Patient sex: M
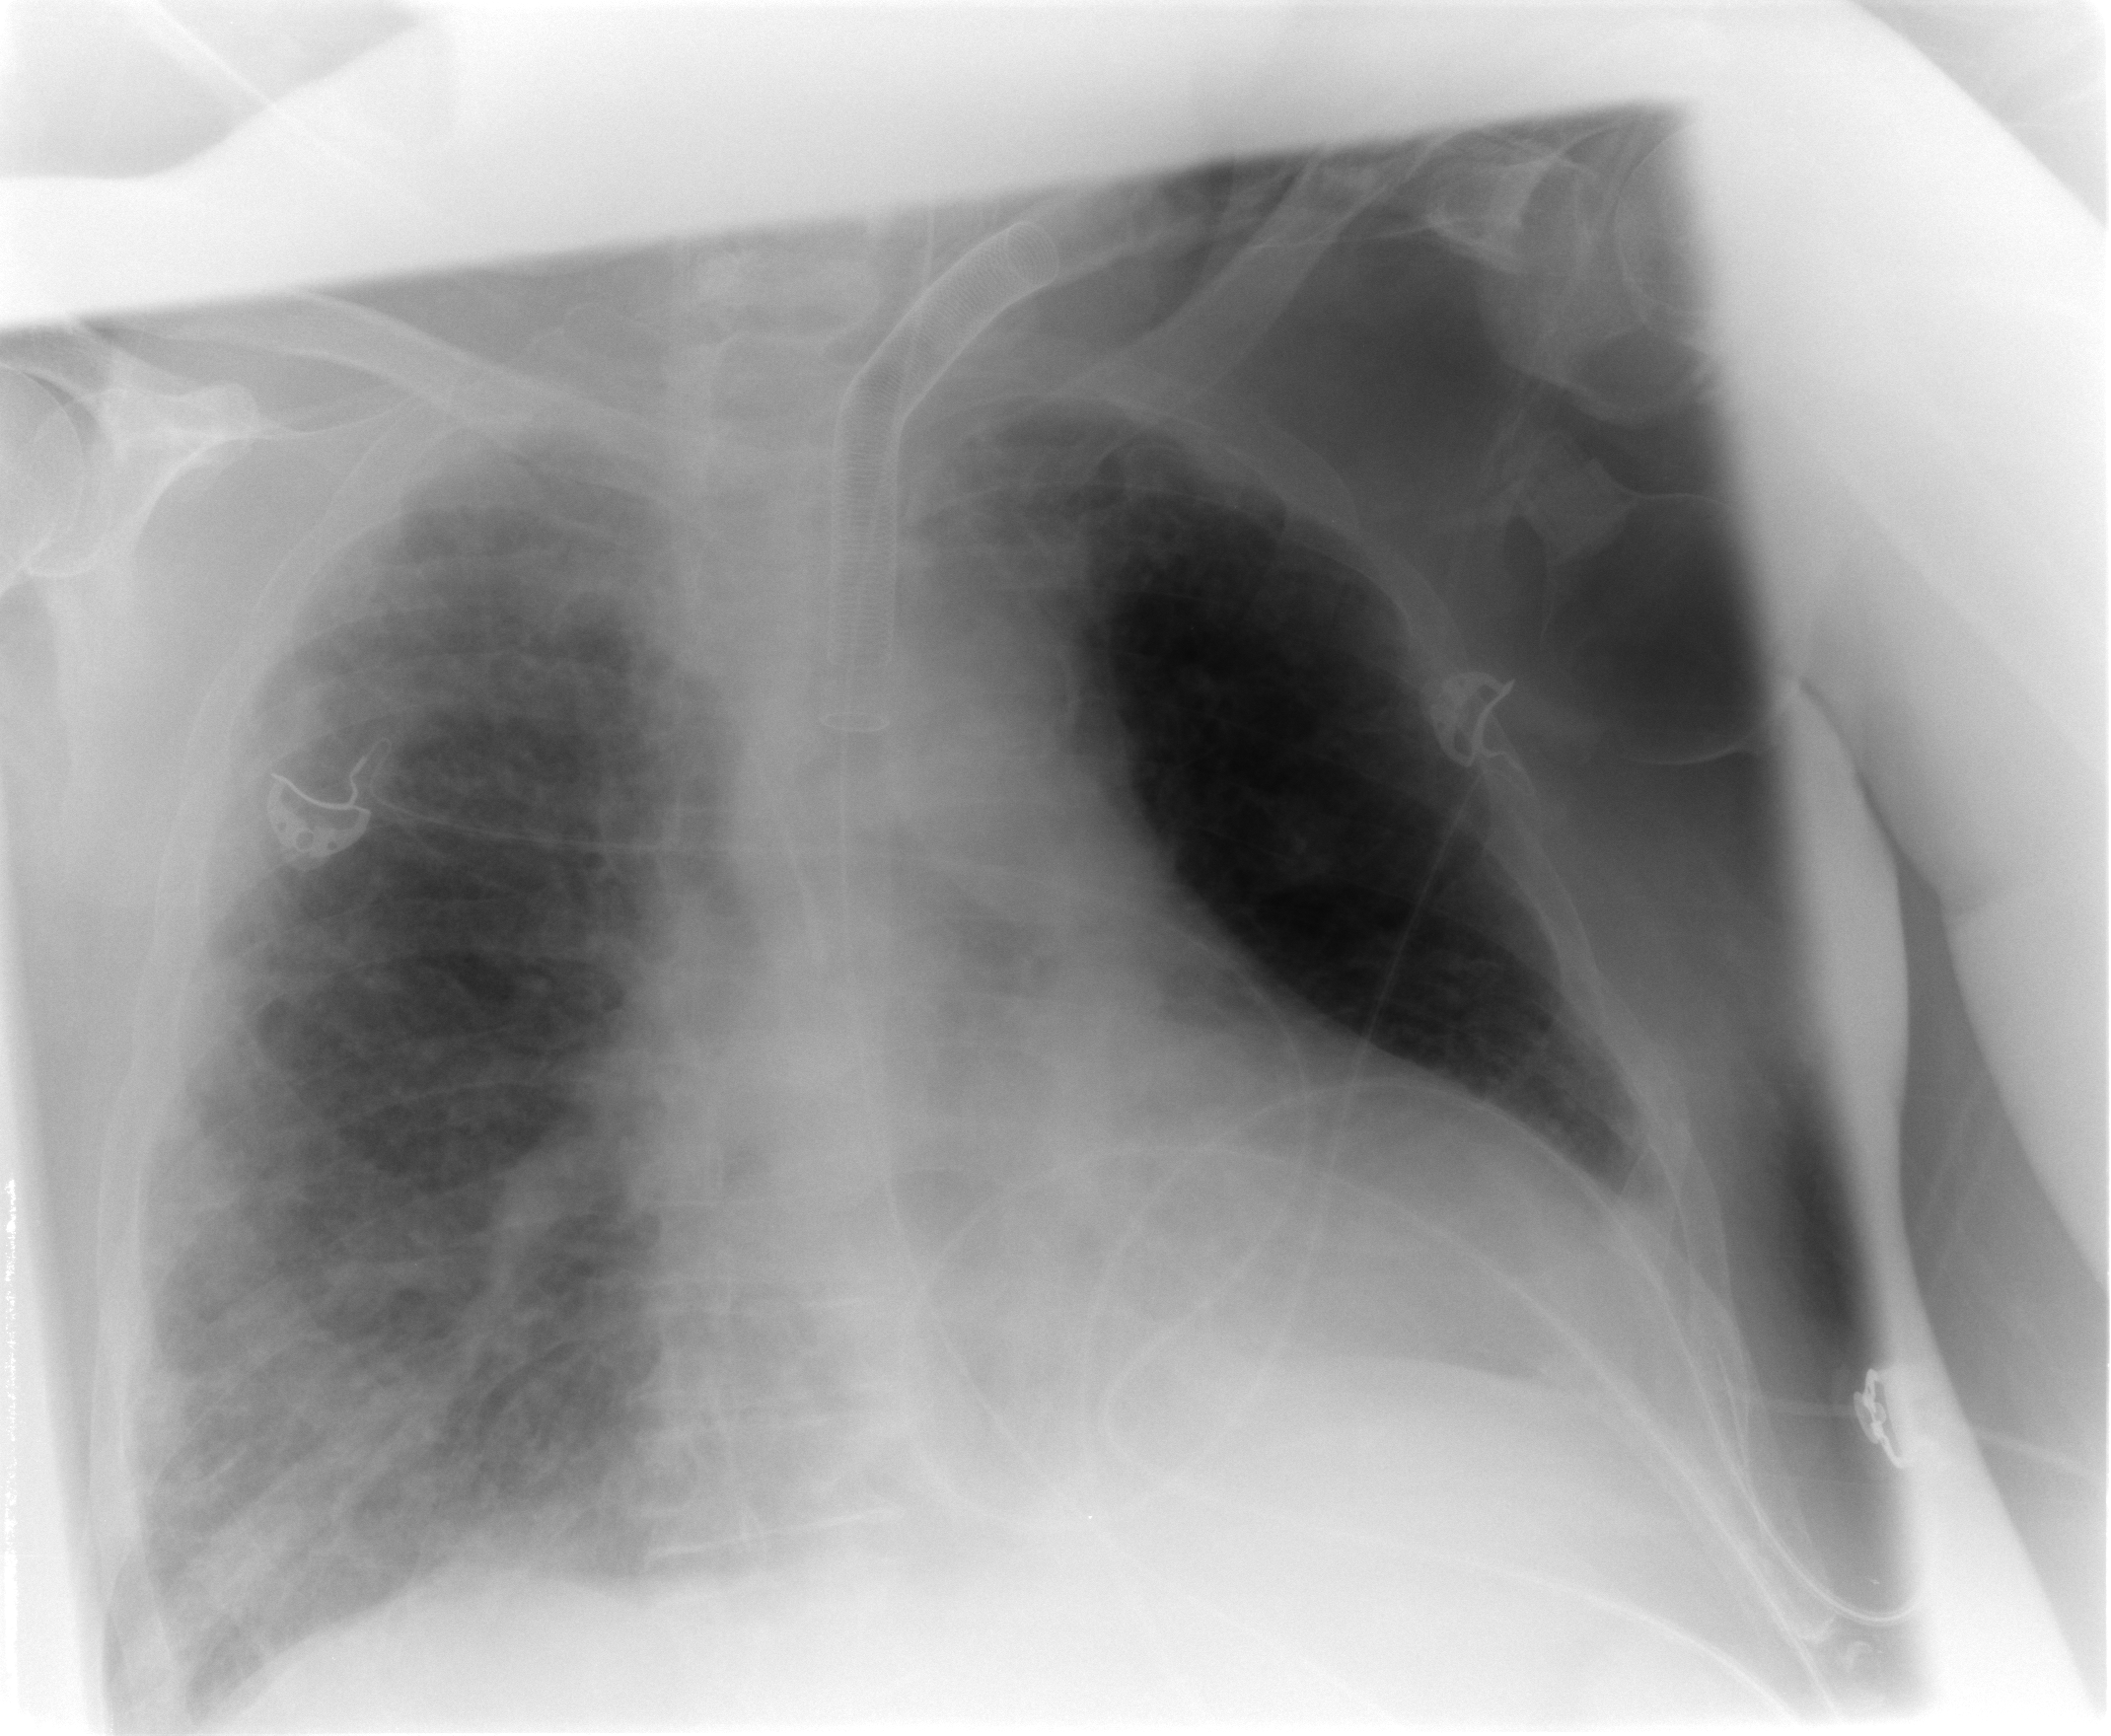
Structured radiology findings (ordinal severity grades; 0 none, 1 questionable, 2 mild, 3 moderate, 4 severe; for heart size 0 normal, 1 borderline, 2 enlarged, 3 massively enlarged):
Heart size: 2
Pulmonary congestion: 2
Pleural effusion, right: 1
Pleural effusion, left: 0
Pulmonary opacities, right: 3
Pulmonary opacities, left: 2
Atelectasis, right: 2
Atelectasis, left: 2